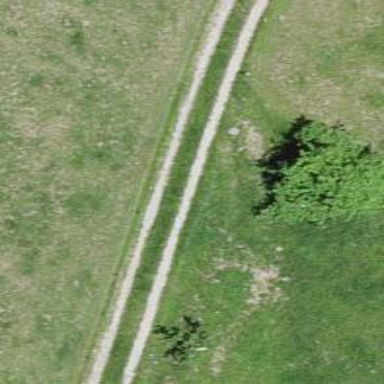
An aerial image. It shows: Unpaved track with grade 3 surface.